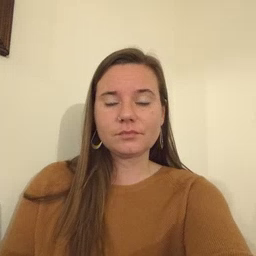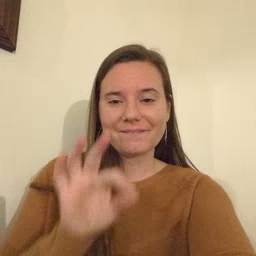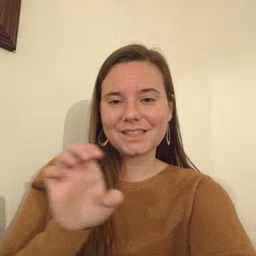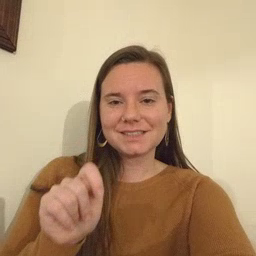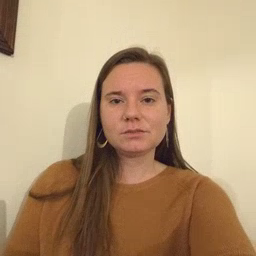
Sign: feet